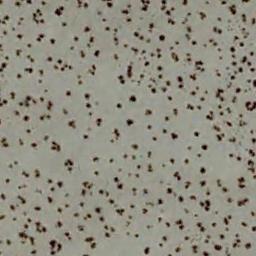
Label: chaparral